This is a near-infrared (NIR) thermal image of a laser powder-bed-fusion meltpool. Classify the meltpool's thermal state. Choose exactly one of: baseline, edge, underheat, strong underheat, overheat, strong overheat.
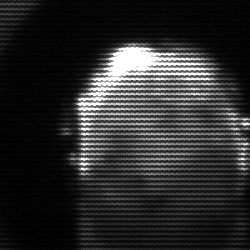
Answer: baseline